Question: I'd like to use Jquery UI Datepicker for a user to select a date from the calender. However, I also want the user to have to option to select the date from a dropdown:
Obviously the two would work together -ie, if a user selects a date from the calender it updates the select dropdowns, and vice versa.
I'm not sure where to start with this. I can get input boxes to populate via the calender using this html and script, but I don't know how to use it with dropdowns.
HTML:
'''
<form>
<input name="DDay" id="DDay" tabindex="0" class="date_day" placeholder="day">
<input name="DMonth" id="DMonth" tabindex="0" class="date_month" value="" placeholder="month" />
<input name="DYear" id="DYear" tabindex="0" class="date_year" value="" placeholder="year" />
<input type="hidden" id="datepicker" />
'''
JQuery:
'''
$(function() {
function populateHidden(dateText){
var pieces = dateText.split("/");
$(".date_day").val(pieces[0]);
$(".date_month").val(pieces[1]);
$(".date_year").val(pieces[2]);
}
$( "#datepicker" ).datepicker({
showOn: "button",
buttonImage: "/img/calendar.gif",
buttonImageOnly: true,
buttonText: "Select date",
dateFormat: "d/m/yy",
changeMonth: true,
changeYear: true,
numberOfMonths: 2,
minDate: +4,
maxDate: "+1Y +14D",
beforeShow: function(dateText, instance) {
$("#datepicker").datepicker('setDate', new Date());
},
onSelect: populateHidden
})
//get the current date
var todaysDate = new Date();
todaysDate.setDate(todaysDate.getDate() + 4);
//format the date in the right format (add 1 to month because JavaScript counts from 0)
formatDate = todaysDate.getDate() + '/' +
(todaysDate.getMonth() + 1) + '/' +
todaysDate.getFullYear();
//set the input value
$('#datepicker').val(formatDate);
populateHidden(formatDate); });
'''
JSFiddle: <URL>
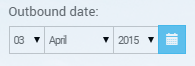
Answer: Using this code, I found a solution (maybe not the best, but it works).
<URL>
HTML
'''
<form>
<select name="DDay" id="DDay" tabindex="0" class="date_day">
<option selected></option>
<option value=01>01</option>
<option value=02>02</option>
<option value=03>03</option>
<option value=04>04</option>
<option value=05>05</option>
<option value=06>06</option>
<option value=07>07</option>
<option value=08>08</option>
<option value=09>09</option>
<option value=10>10</option>
<option value=11>11</option>
<option value=12>12</option>
<option value=13>13</option>
<option value=14>14</option>
<option value=15>15</option>
<option value=16>16</option>
<option value=17>17</option>
<option value=18>18</option>
<option value=19>19</option>
<option value=20>20</option>
<option value=21>21</option>
<option value=22>22</option>
<option value=23>23</option>
<option value=24>24</option>
<option value=25>25</option>
<option value=26>26</option>
<option value=27>27</option>
<option value=28>28</option>
<option value=29>29</option>
<option value=30>30</option>
<option value=31>31</option>
</select>
<select name="DMonth" id="DMonth" tabindex="0" class="date_month" >
<option selected></option>
<option value="01">January</option>
<option value="02">February</option>
<option value="03">March</option>
<option value="04">April</option>
<option value="05">May</option>
<option value="06">June</option>
<option value="07">July</option>
<option value="08">August</option>
<option value="09">September</option>
<option value="10">October</option>
<option value="11">November</option>
<option value="12">December</option>
</select>
<select name="DYear" id="DYear" tabindex="0" class="date_year">
</select>
<input type="hidden" id="datepicker" />
'''
JQuery:
'''
$(function() {
function populateHidden(dateText){
var pieces = dateText.split("/");
var month = pieces[1];
if (month == 01 ) {
month = 'January'
} else if (month == 02 ) {
month = 'February'
} else if (month == 03 ) {
month = 'March'
} else if (month == 04 ) {
month = 'April'
} else if (month == 05 ) {
month = 'May'
} else if (month == 06 ) {
month = 'June'
} else if (month == 07 ) {
month = 'July'
} else if (month == 08 ) {
month = 'August'
} else if (month == 09 ) {
month = 'September'
} else if (month == 10 ) {
month = 'October'
} else if (month == 11 ) {
month = 'November'
} else if (month == 12 ) {
month = 'December'
}
$(".date_day option:first-child").val(pieces[0]);
$(".date_day option:first-child").text(pieces[0]);
$(".date_day option").removeAttr("selected");
$(".date_month option:first-child").val(pieces[1]);
$(".date_month option:first-child").text(month);
$(".date_month option").removeAttr("selected");
$(".date_year").val(pieces[2]);
}
$( "#datepicker" ).datepicker({
showOn: "button",
buttonImage: "/img/calendar.gif",
buttonImageOnly: true,
buttonText: "Select date",
dateFormat: "dd/mm/yy",
changeMonth: true,
changeYear: true,
numberOfMonths: 2,
minDate: +4,
maxDate: "+1Y +14D",
beforeShow: function(dateText, instance) {
$("#datepicker").datepicker('setDate', new Date());
},
onSelect: populateHidden
})
//get the current date
var todaysDate = new Date();
todaysDate.setDate(todaysDate.getDate() + 4);
var dd = todaysDate.getDate();
var mm = todaysDate.getMonth()+1;//January is 0!
var yyyy = todaysDate.getFullYear();
if(dd<10){dd='0'+dd}
if(mm<10){mm='0'+mm}
for (var i = 0; i <= 1; i++) {
var option = "<option value=" + parseInt(todaysDate.getFullYear() + i) + ">"
+ parseInt(todaysDate.getFullYear() + i) + "</option>"
$('[class*=date_year]').append(option);
}
var formatDate = dd+'/'+mm+'/'+yyyy;
//set the input value
$('#datepicker').val(formatDate);
populateHidden(formatDate); });
'''
For clarity, I needed to show only dates for 1 year in advance.